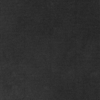
Label: dusty